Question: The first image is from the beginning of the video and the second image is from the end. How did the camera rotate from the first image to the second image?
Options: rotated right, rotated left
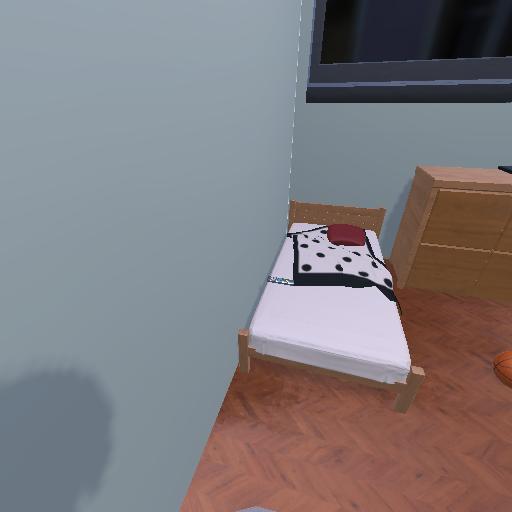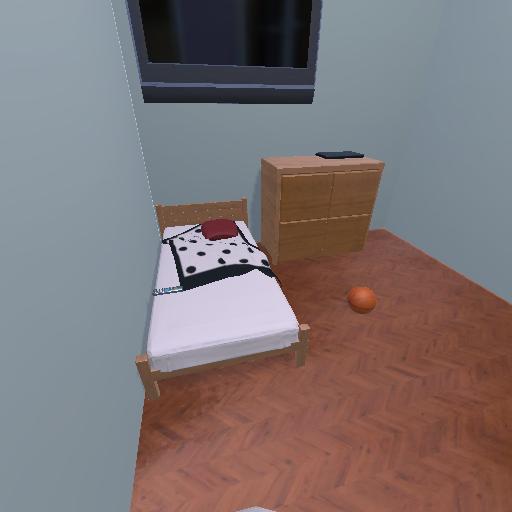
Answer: rotated right